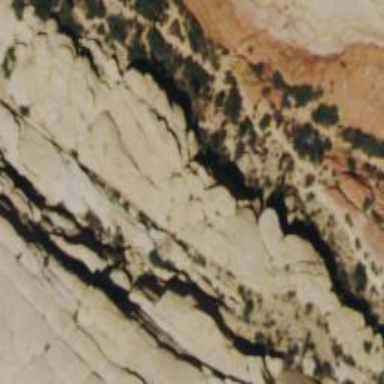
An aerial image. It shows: White cliff formed by nature.